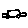
Label: car